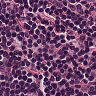
Metastatic tissue present: no